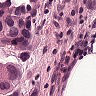
Metastatic tissue present: yes